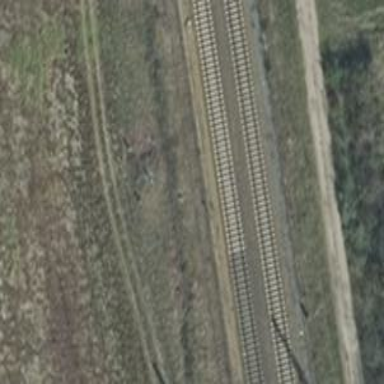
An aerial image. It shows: Railway signal.